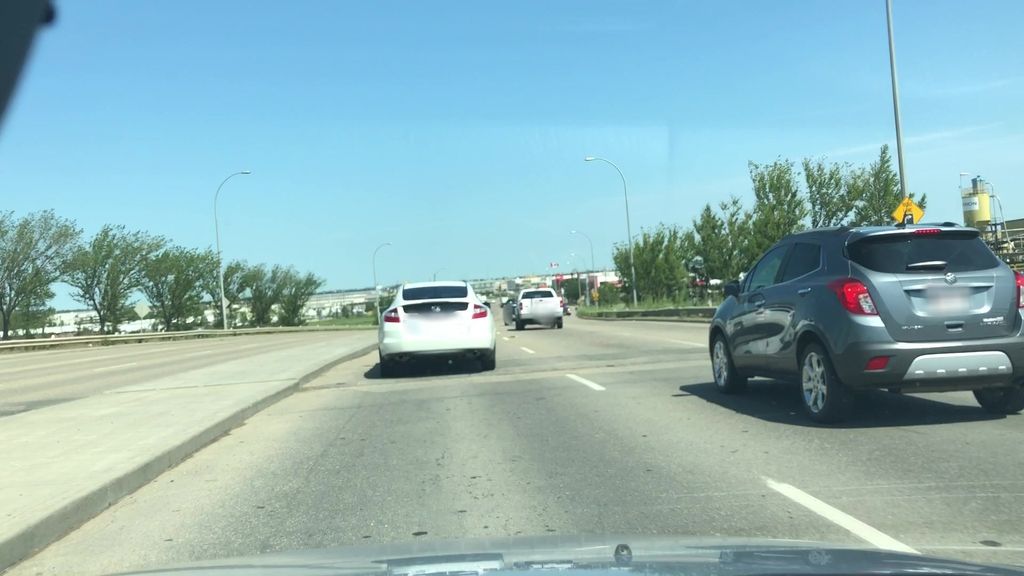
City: edmonton